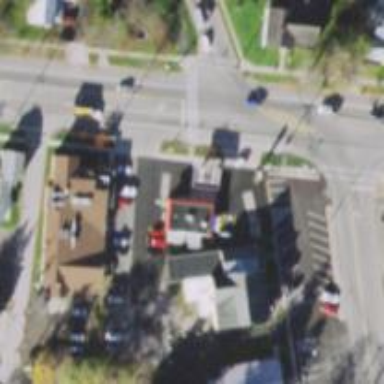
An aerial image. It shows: Convenience shop.